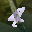
Label: 4